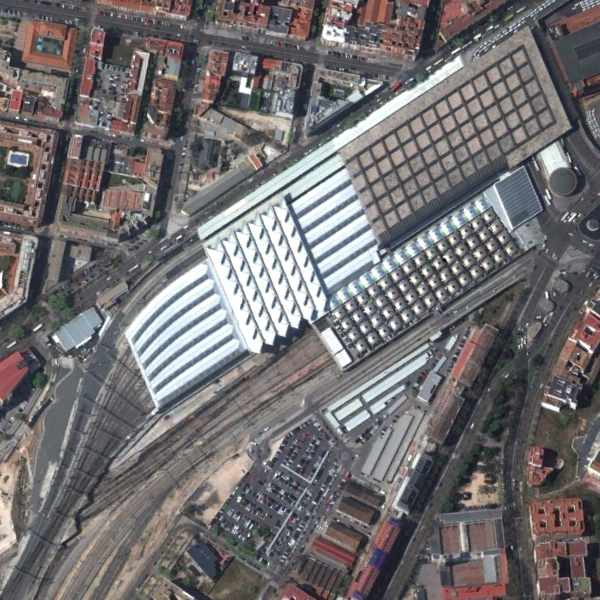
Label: RailwayStation